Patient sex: F
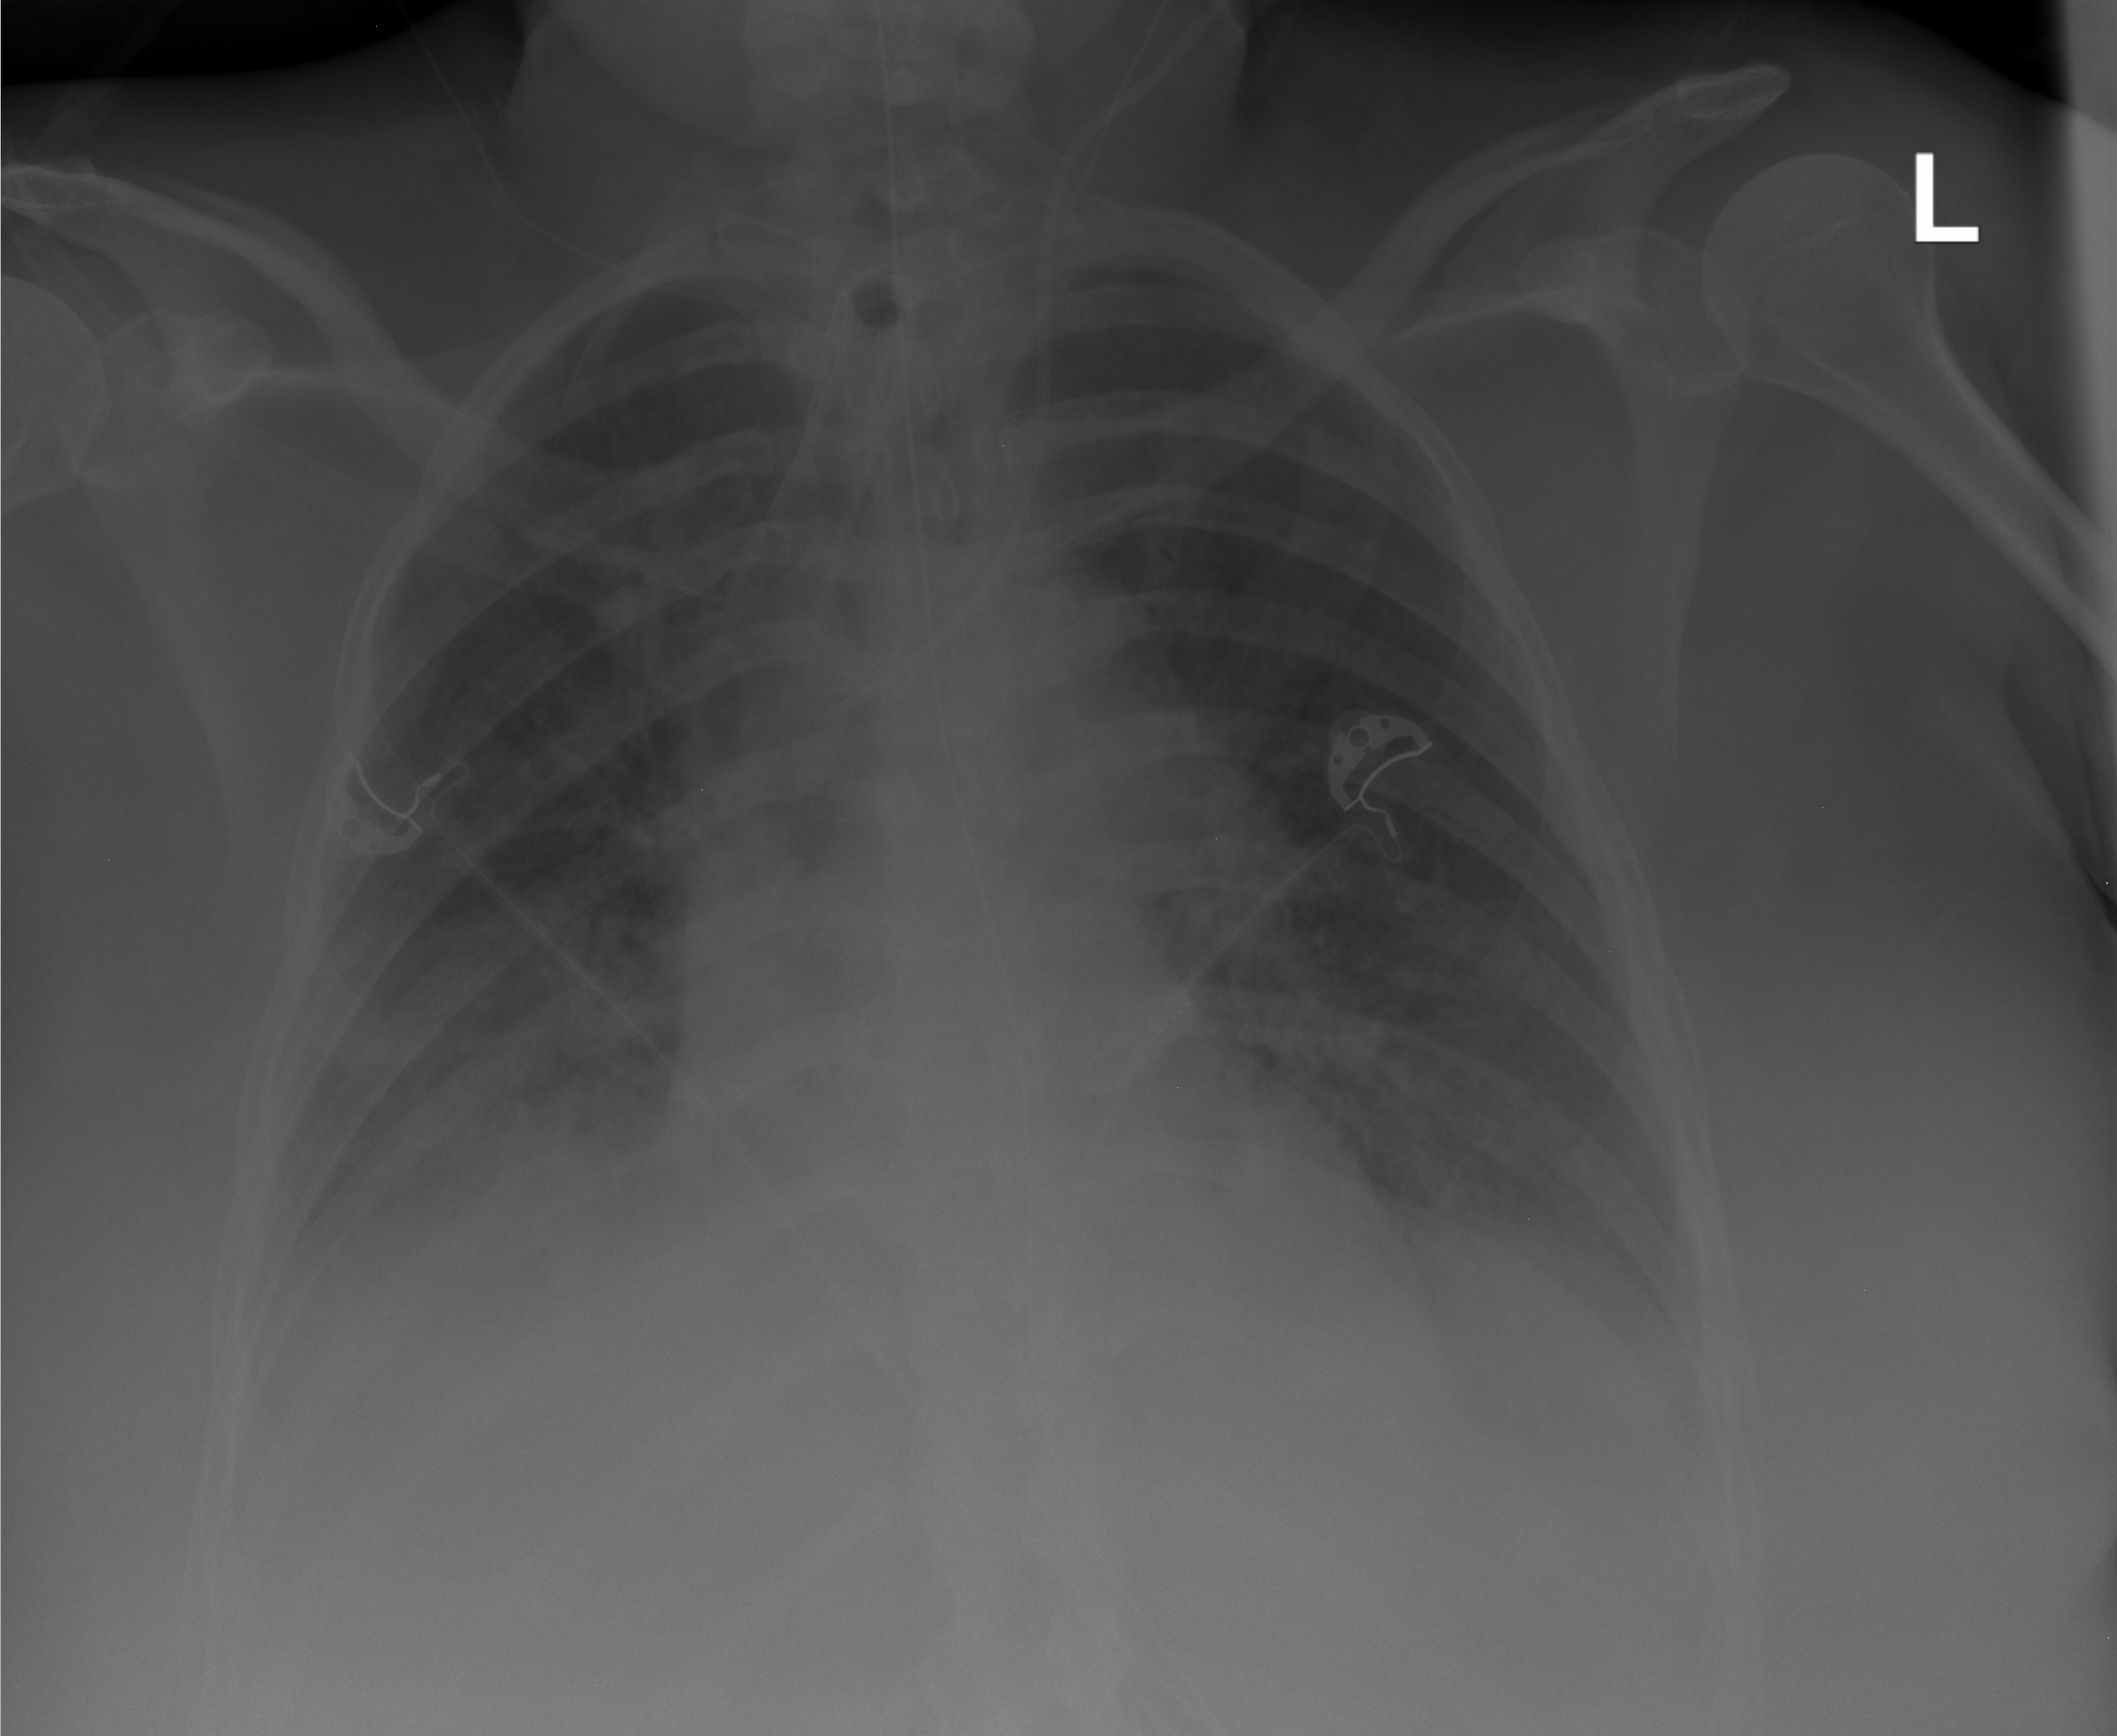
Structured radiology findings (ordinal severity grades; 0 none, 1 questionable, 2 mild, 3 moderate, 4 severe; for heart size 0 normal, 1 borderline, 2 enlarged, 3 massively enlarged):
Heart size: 2
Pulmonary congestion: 2
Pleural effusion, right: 2
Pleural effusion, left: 0
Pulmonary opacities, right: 2
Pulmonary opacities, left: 2
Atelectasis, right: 2
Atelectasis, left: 2